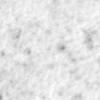
Label: no_change